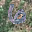
Label: 6